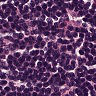
Metastatic tissue present: no